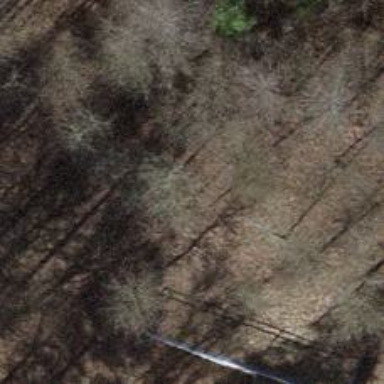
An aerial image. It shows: Broadleaved tree in natural setting.